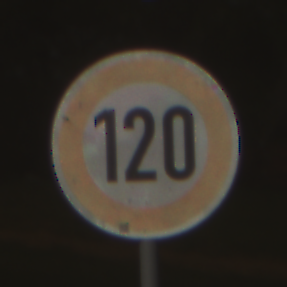
Verkehrszeichen: Geschwindigkeit120
Umgebung: Outdoor, Nature
Tageszeit: Night
Wetter: Clear
Licht: Natural
Jahreszeit: NotSpecified
Kontrast: HighContrast